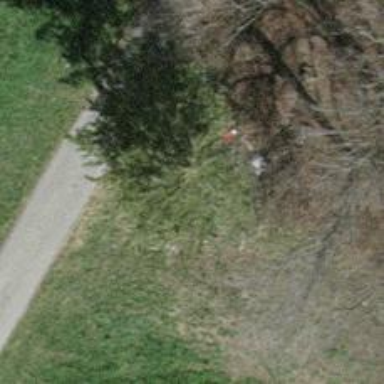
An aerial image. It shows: Red bench.